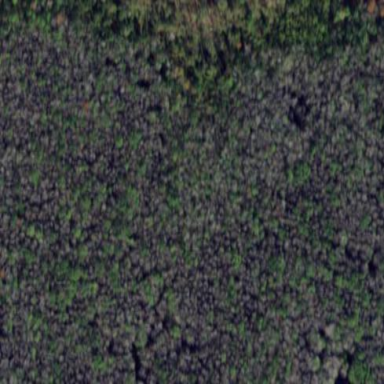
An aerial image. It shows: Mixed leaf woodland.